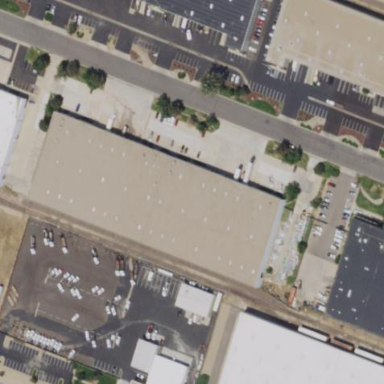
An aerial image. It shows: Retail building.